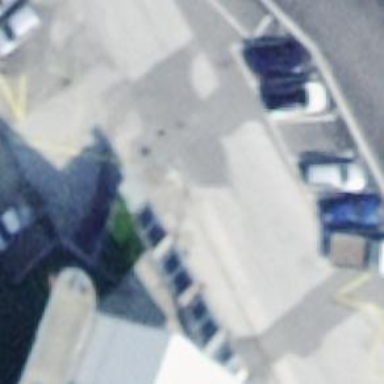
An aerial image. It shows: Concrete steps.